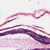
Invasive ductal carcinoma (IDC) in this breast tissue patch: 0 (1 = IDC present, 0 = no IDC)